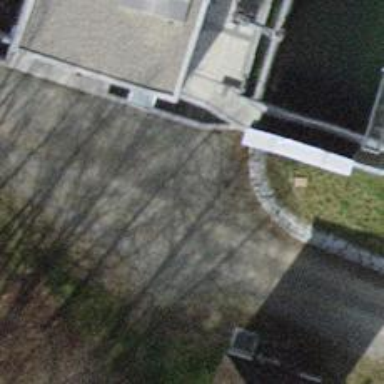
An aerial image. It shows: Lift gate barrier.